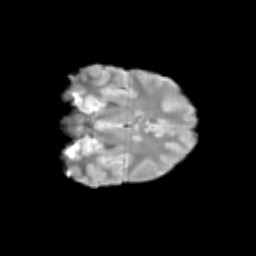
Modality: T2w
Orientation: coronal
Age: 12
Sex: female
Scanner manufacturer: siemens
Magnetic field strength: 3 T
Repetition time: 3.8 s
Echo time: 0.07 s